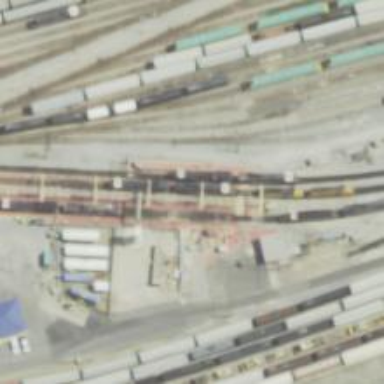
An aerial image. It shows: Railway siding with rails.